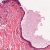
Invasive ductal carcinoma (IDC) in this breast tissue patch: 0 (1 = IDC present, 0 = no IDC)